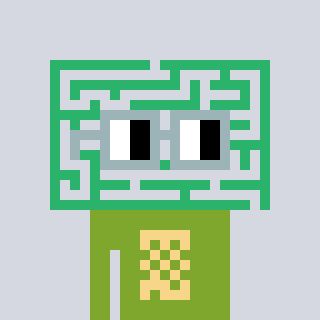
a pixel art character with square dark gray glasses, a maze-shaped head and a slimegreen-colored body on a cool background